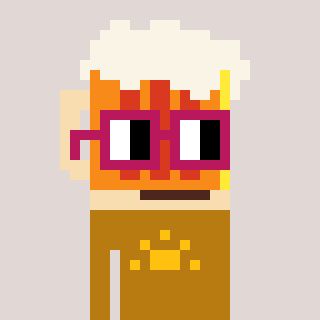
a pixel art character with square dark red glasses, a beer-shaped head and a gold-colored body on a warm background